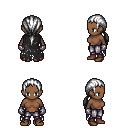
a pixel art fantasy rpg character, female body template, human, dark skin, black tattered cape, metal pants, white ponytail hairstyle, metal gloves, brown shoes, four views (front, back, left, right), 2x2 character sprite sheet, small pixel art, hard edges, no anti-aliasing